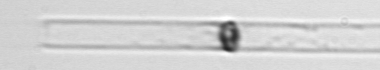
Label: Dactyliosolen_blavyanus